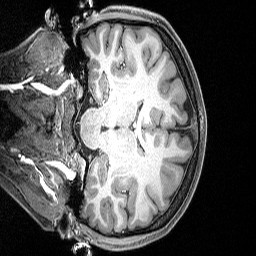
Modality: T1w
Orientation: coronal
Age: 55
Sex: female
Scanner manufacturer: siemens
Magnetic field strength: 3 T
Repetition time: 2.3 s
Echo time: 0.00298 s